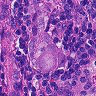
Metastatic tissue present: yes